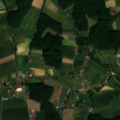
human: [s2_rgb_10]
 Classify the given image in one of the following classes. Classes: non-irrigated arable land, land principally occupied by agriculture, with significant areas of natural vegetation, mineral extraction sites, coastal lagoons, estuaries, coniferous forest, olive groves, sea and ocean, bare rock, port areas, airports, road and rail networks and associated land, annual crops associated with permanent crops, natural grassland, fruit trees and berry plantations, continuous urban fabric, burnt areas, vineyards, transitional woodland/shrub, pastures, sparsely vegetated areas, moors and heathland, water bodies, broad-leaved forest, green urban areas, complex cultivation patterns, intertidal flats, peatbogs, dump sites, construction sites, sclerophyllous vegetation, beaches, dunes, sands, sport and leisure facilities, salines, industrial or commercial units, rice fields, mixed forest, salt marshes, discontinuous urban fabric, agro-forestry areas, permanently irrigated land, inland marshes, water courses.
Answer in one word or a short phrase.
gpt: non-irrigated arable land, vineyards, broad-leaved forest